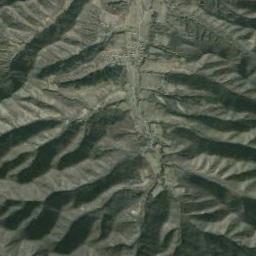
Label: mountain